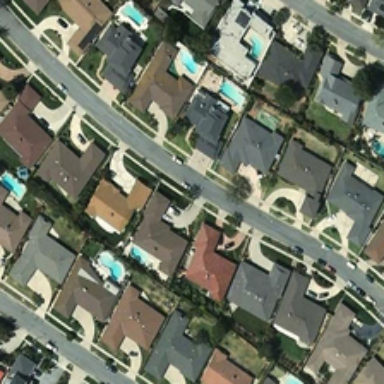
Many buildings and green trees are in a dense residential area .